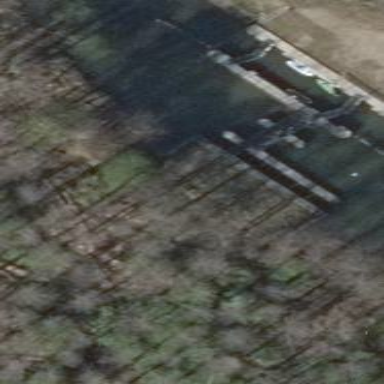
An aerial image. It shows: Weir structure.